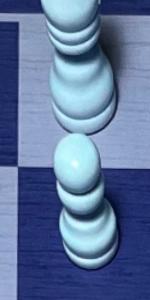
Label: Pawn_White